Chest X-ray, PA view. Patient: 68 years old, sex M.
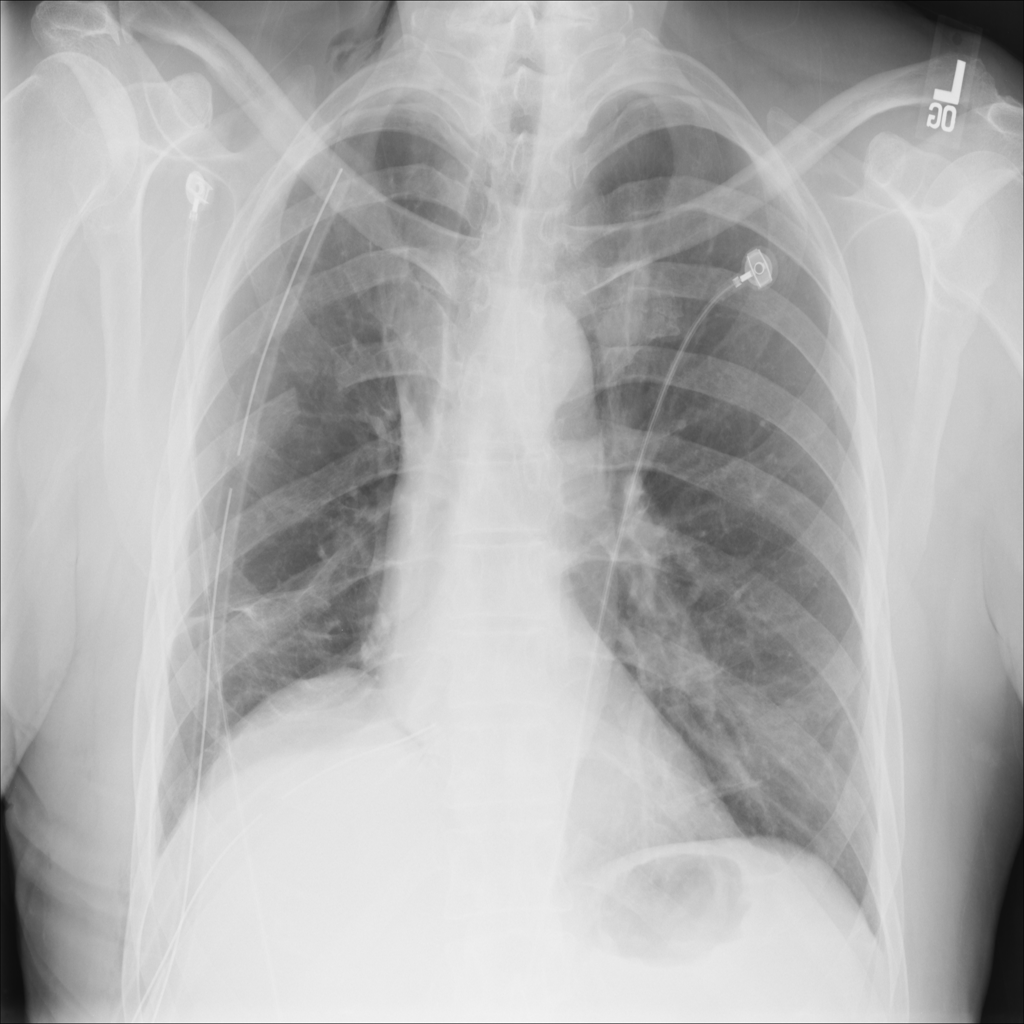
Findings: Nodule